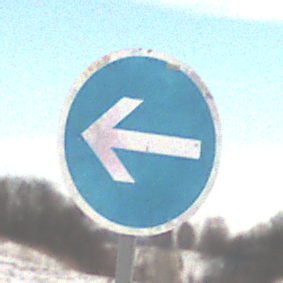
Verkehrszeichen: VorgeschriebeneFahrtrichtungHierLinks
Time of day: MorningAfternoon
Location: Outdoor (Nature)
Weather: Overcast
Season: Winter
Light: Natural